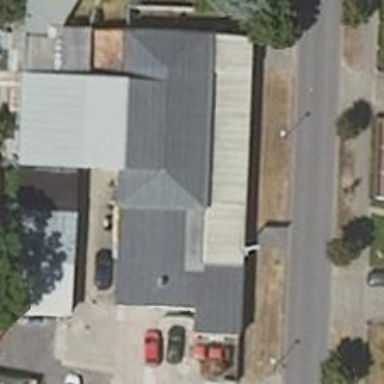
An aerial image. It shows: Shop that sells cars.